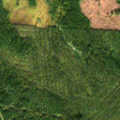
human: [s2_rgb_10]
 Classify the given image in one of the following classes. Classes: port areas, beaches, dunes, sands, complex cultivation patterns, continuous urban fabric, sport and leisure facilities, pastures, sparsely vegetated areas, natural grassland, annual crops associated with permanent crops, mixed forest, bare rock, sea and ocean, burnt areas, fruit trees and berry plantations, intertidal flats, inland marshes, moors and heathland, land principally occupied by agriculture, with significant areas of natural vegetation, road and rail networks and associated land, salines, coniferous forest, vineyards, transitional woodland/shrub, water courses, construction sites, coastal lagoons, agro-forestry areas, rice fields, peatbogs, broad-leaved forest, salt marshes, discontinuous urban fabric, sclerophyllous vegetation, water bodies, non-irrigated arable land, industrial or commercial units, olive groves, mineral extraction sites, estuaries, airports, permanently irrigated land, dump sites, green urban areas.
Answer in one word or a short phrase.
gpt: coniferous forest